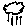
Label: cloud